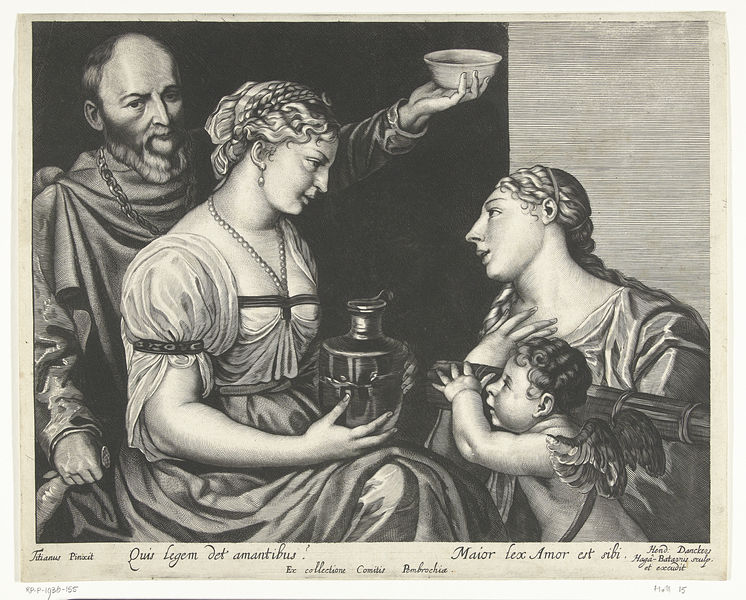
Titel: Twee geliefden met Amor en Venus
Künstler: Hendrick Danckerts
Standort: Amsterdam
Institution: Rijksmuseum
Schlagwörter: mann, frauen, frau, grau, zeichnung, bart, schale, schüssel, kind, engel, krug, bündel, kette, französisch, zopf, becher, gefäß, radierung, ketten, rolle, karaffe, urne, lateinisch, skript